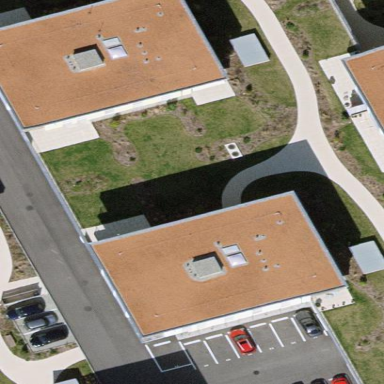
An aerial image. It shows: Flat-roofed residential building.